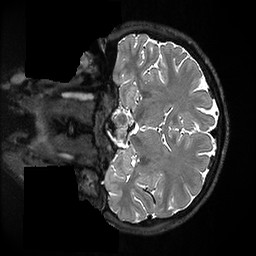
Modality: T2w
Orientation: coronal
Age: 22
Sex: male
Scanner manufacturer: ge
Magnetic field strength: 3 T
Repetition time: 3.202 s
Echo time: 0.06643 s